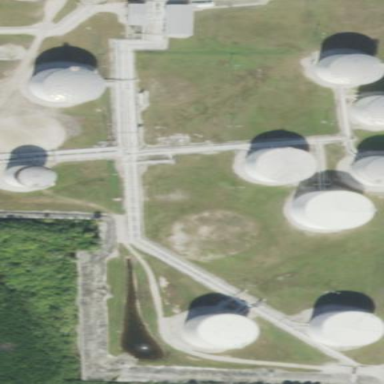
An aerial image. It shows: Industrial area designated as petroleum terminal.